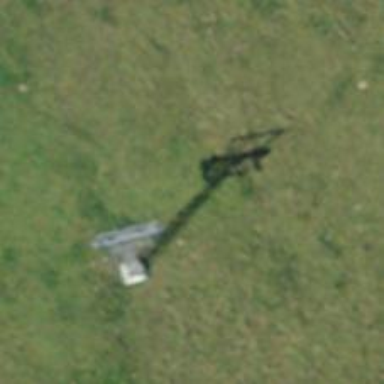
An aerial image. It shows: Pylon for aerialway.